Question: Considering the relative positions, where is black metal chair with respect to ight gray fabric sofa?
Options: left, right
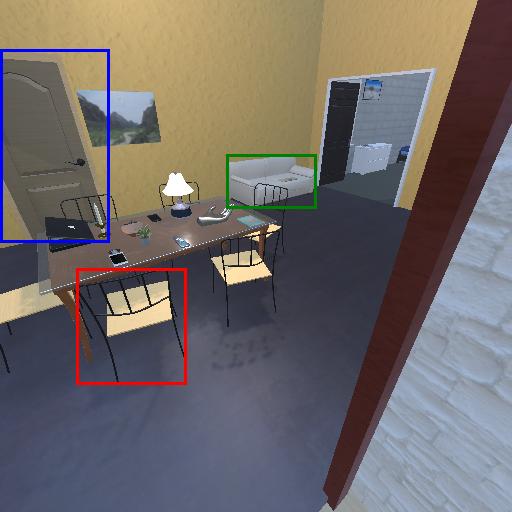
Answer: left